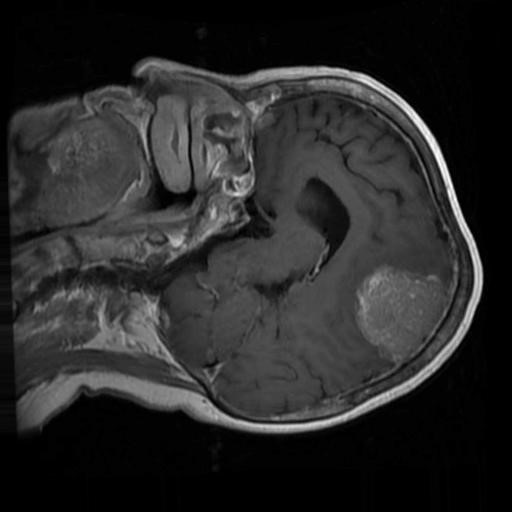
Label: brain_menin